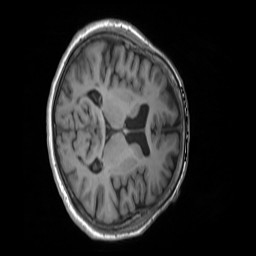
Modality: T1w
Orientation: axial
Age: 61
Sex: female
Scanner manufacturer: siemens
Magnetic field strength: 3 T
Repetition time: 1.55 s
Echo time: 0.00234 s